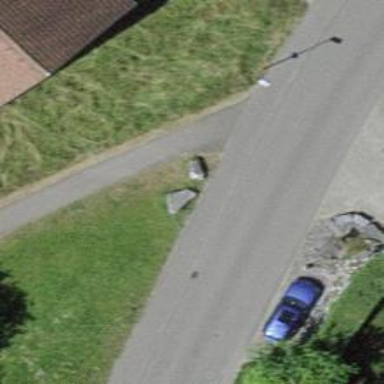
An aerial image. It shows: Bollard.